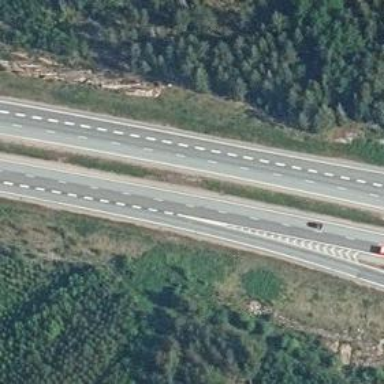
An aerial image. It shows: Asphalt motorway.